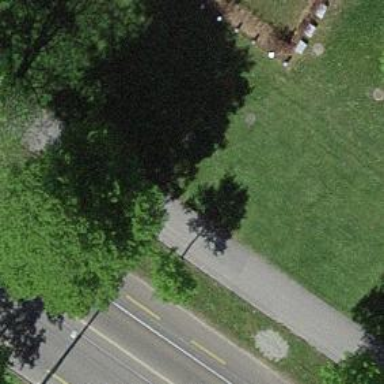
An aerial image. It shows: Avenue lined with trees.